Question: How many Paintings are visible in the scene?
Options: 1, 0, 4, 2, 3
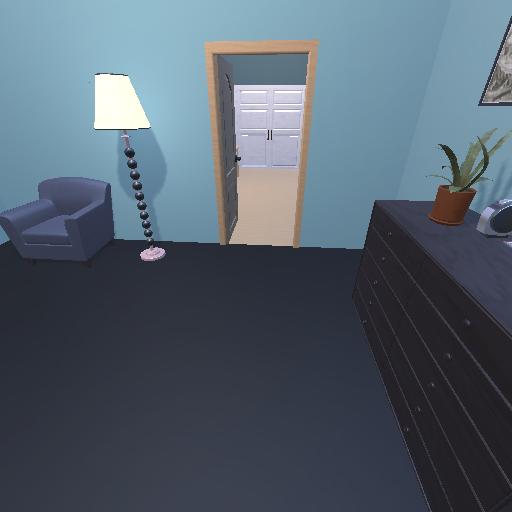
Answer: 1